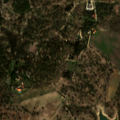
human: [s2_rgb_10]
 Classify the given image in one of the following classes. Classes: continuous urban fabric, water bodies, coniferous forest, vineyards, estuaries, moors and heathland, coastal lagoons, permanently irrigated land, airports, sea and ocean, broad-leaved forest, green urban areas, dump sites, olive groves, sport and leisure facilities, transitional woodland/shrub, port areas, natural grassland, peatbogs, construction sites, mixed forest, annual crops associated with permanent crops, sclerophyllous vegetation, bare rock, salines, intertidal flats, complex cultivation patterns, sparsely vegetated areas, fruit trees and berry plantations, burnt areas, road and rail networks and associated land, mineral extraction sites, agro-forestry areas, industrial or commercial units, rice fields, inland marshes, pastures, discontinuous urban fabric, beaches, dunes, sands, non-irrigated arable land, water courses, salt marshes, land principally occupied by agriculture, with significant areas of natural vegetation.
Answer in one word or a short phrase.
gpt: permanently irrigated land, agro-forestry areas, broad-leaved forest